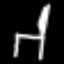
Label: chair